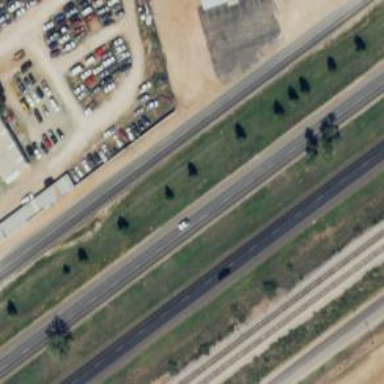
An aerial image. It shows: Asphalt road classified as primary highway with expressway characteristics.